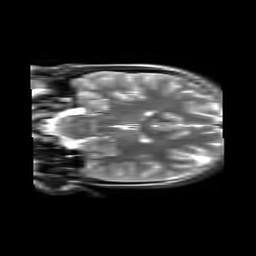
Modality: T2w
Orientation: coronal
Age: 13
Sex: female
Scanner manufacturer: siemens
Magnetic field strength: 3 T
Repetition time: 6.8 s
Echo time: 0.084 s